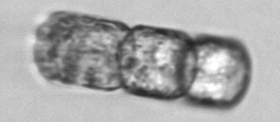
Label: Lauderia_annulata